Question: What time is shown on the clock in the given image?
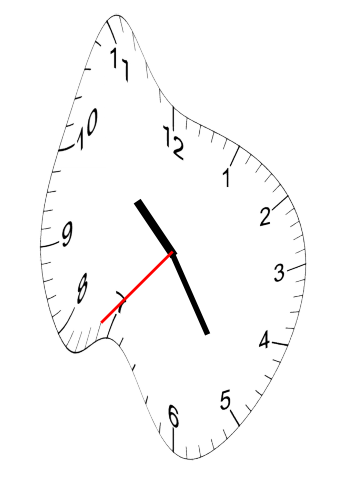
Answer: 10:24:37